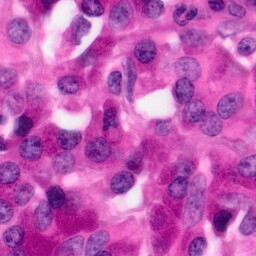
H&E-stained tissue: Pancreatic